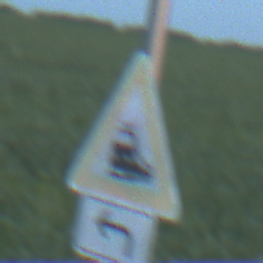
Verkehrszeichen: Bahnuebergang
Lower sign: RichtungsangabeDurchPfeile2
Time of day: SunriseSunset
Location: Outdoor (Nature)
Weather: PartlyCloudy
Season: NotSpecified
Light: Natural